Question: I am building a compiler for a C-like language, and i'm trying to link a basic "void readString(int, char*)" function implemented in assembly, with assembly generated by my compiler.
The compiled c-like file is
'''
void main () {
char t[20];
readString(7,t); // Read 7 bytes and place them in t buffer
}
'''
After the compilation, The resulting file is: out.s file (notice that the calling convention is: passing arguments through stack. also Integers have 2 bytes size in this language):
'''
.$0:
.globl main
main:
pushq %rbp
movq %rsp,%rbp
subq $20,%rsp
.$1:
movw $7,%ax # Push first argument in the stack
pushw %ax
.$2:
leaq -20(%rbp),%rax # Push address of the second arg in the stack
pushq %rax
.$3:
subq $8,%rsp # this is not important, needed for the convention being followed
pushq 16(%rbp) # pushing "access link",
call _readString
addq $26,%rsp # caller clears the "leftovers"
.$4:
.$main_0_11:
movq %rbp,%rsp
popq %rbp
ret
'''
Code in reads.asm for the library function:
'''
.intel_syntax noprefix
.global _readString
_readString push rbp
mov rbp, rsp
push rdi
push rsi
mov rdi, [rbp+32] # First argument
mov rsi, [rbp+34] # Second Argument
mov rdx, rdi
doRead:
mov byte ptr [rsi], 0x00
xor rax, rax
mov rdi, rax
syscall # read syscall, reads up to $rdx bytes
or rax, rax # nothing read
jz finish #
add rsi, rax #
cmp byte ptr [rsi-1], 0x0a # check if last character read was '
'
jne addZero #
sub rsi, 1 # if so, replace with ''
addZero:
mov byte ptr [rsi], 0x00
finish:
pop rsi
pop rdi
pop rbp
ret
'''
The linking/running follows
'''
$ gcc -c out.s
$ gcc -c reads.s
$ gcc out.o reads.o
$ ./a.out
[2] Segmentation fault ./a.out
'''
A Picture that depicts the calling convention

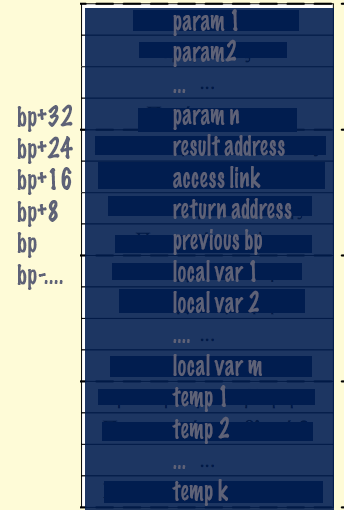
Answer: Ok, as @David Hoelzer suggested i checked again the way "readString" grabs the arguments from the stack and they were reversed in order!
So the first lines of reads.asm will become
'''
_readString:
push rbp
mov rbp, rsp
push rdi
push rsi
movzx edi, word ptr [rbp+40] # Get first argument, check comments for more info
mov rsi, [rbp+32] # Second Argument
mov rdx, rdi
'''